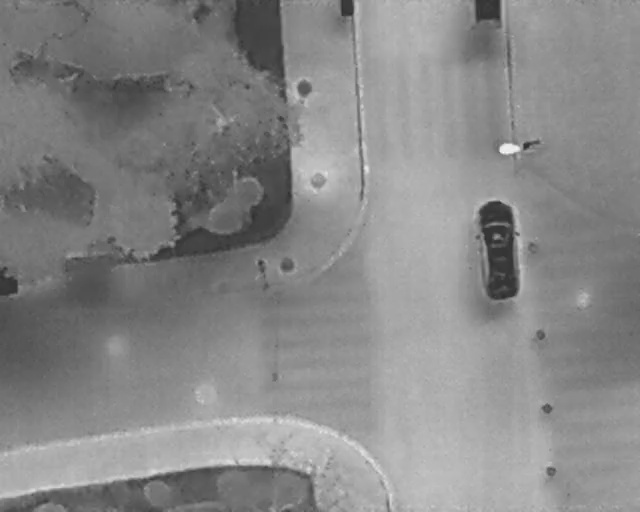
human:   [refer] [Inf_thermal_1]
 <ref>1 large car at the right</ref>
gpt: <box>[[69, 44, 85, 52, 174]]</box>